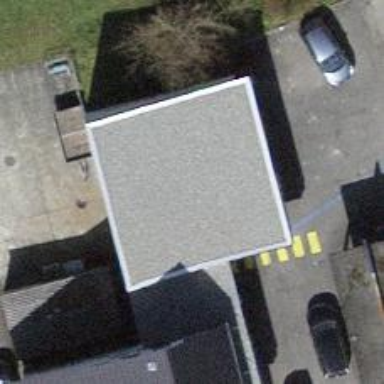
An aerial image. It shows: Car shop.